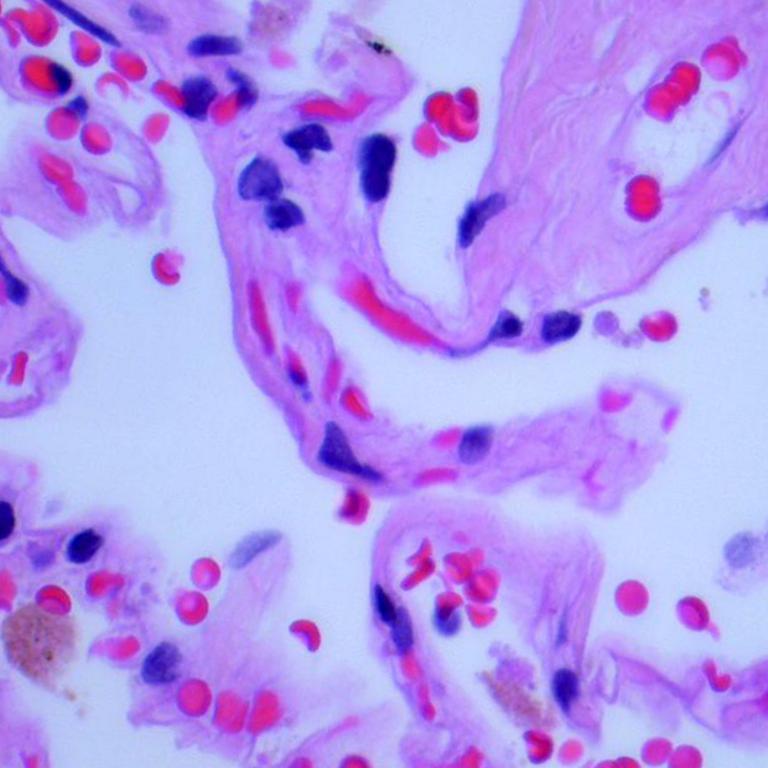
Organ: lung
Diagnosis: benign